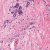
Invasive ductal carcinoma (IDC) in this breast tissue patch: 0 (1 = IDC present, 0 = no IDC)